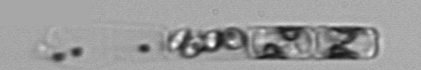
Label: Guinardia_delicatula_TAG_internal_parasite